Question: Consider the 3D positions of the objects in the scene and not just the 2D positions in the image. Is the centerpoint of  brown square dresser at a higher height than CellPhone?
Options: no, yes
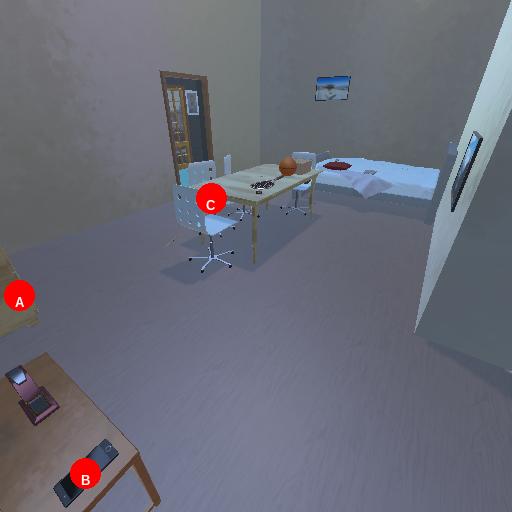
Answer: no